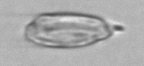
Label: Katodinium_or_Torodinium